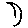
Label: moon